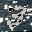
Label: 3